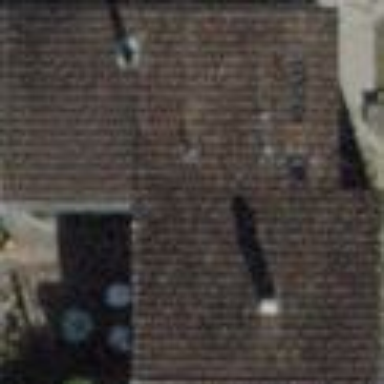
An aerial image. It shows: Building with tile roof.